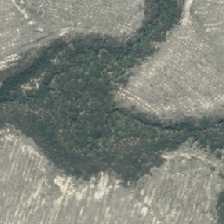
Land cover: herbaceous_freshwater_vege